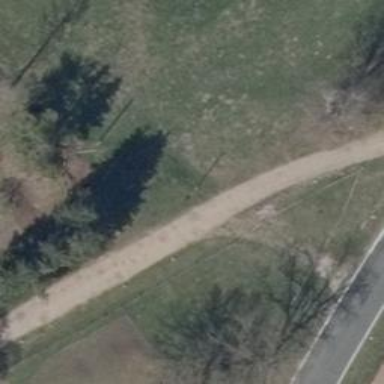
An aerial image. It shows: Unclassified road.